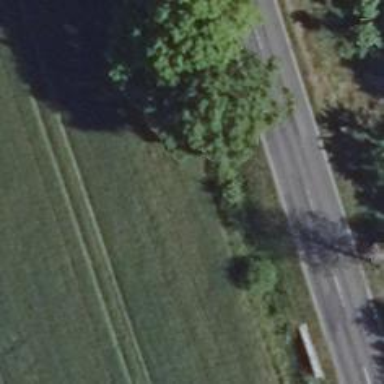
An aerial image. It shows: Row of trees in natural setting.